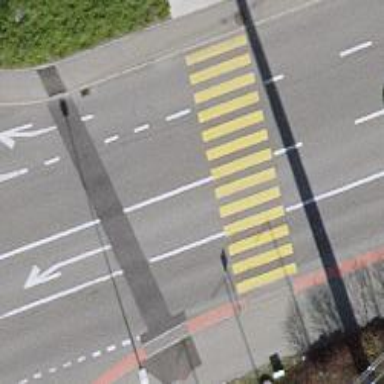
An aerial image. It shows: Marked road crossing with visible crossing markings.